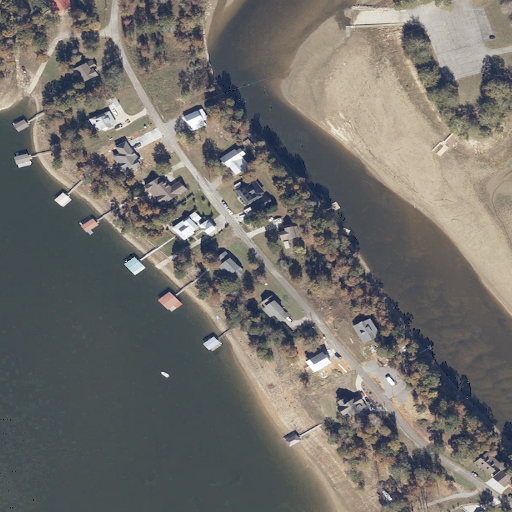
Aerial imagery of cape in Alabama named Lay Bend containing open water, deciduous forest, open development, low intensity development, pasture, grassland, medium intensity development, herbaceous wetlands, evergreen forest, and barren land